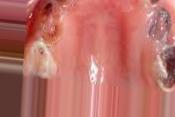
Condition: Caries